Field crop: maize
Growth stage: 2
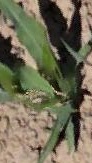
Species: maize